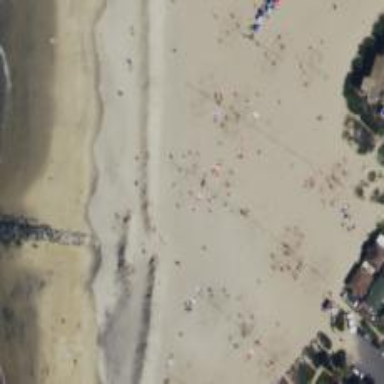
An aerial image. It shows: Lifeguard station.